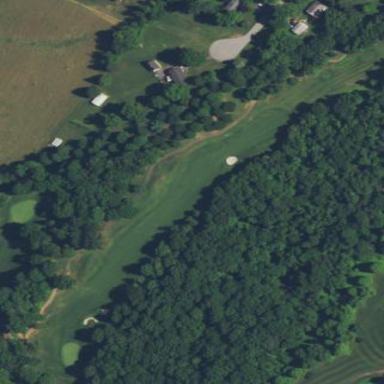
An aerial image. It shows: Grassy area designated as golf fairway.